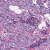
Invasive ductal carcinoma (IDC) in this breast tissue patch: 1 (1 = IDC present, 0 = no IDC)